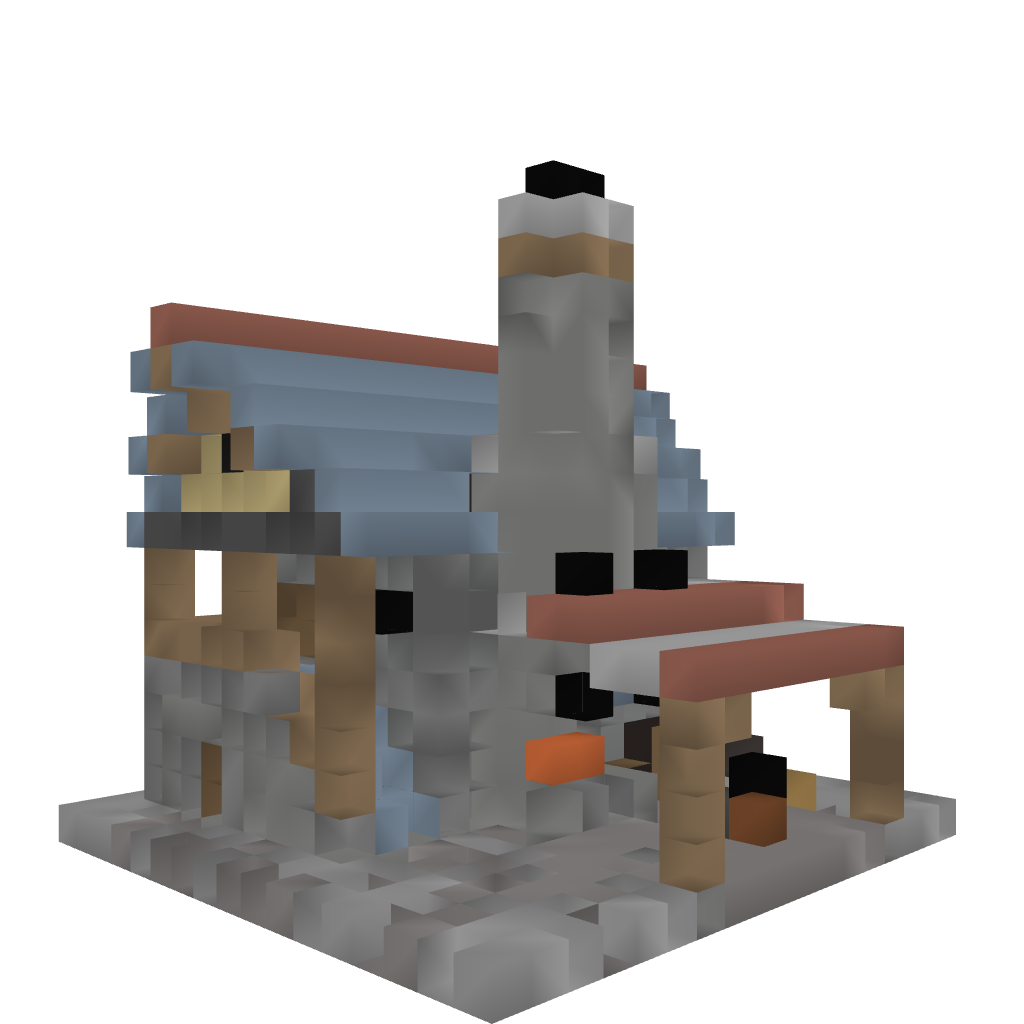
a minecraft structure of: Forge House